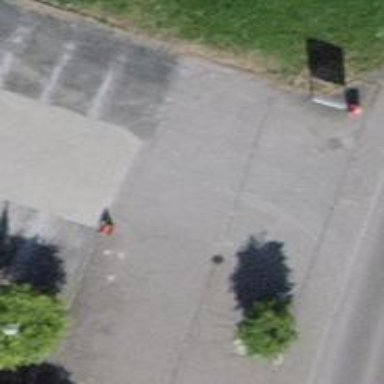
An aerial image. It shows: Asphalt parking aisle road.